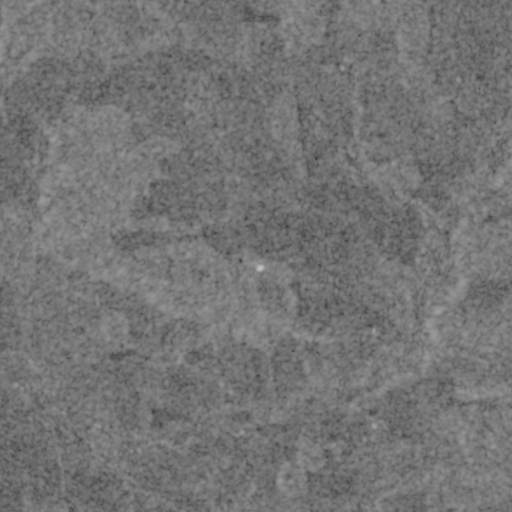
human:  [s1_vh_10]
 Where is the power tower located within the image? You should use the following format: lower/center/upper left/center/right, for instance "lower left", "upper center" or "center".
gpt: The power tower is located in the lower right of the image.
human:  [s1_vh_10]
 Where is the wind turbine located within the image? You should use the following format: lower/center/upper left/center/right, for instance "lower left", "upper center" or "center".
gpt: The wind turbine is located in the upper center of the image.
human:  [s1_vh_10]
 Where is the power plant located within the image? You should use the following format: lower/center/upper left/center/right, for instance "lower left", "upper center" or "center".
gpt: There is no power plant in the image.

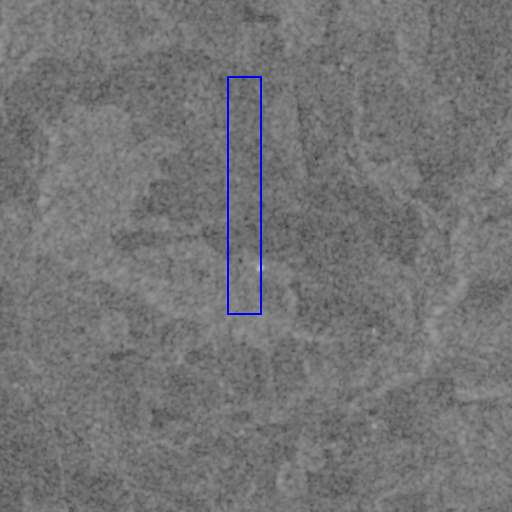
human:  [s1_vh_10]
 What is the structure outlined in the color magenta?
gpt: There is no magenta outline.
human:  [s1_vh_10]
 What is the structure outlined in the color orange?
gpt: There is no structure outlined in orange.